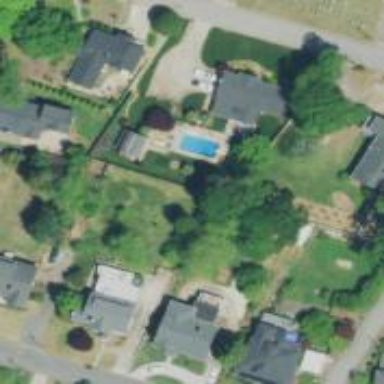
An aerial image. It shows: Swimming pool located in leisure land.